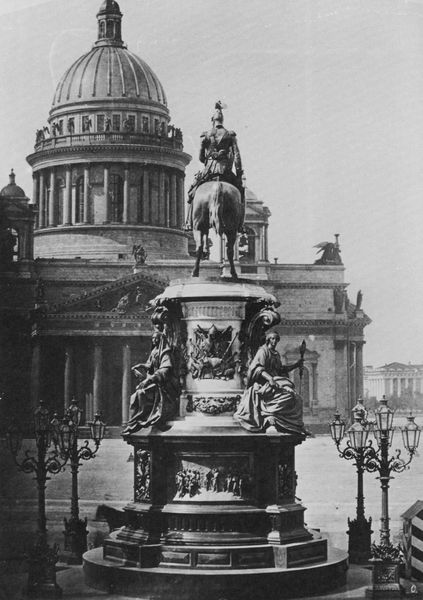
Titel: Standbild Nikolaus' I. von Baron P.K. Clodt von Jürgensburg
Künstler: Russischer Photograph
Standort: Kopenhagen
Institution: Königliche Bibliothek
Schlagwörter: schatten, weiß, frauen, menschen, stadt, grau, hintergrund, lampe, lampen, laterne, laternen, licht, paris, schwarz, säule, säulen, vordergrund, gebäude, haus, tiere, architektur, sockel, rauch, klassizismus, oper, brunnen, pferd, reiter, rund, skulptur, statue, deutschland, reiterbild, relief, giebel, kutsche, platz, figuren, kuppel, friedrich, papst, foto, fotografie, photographie, berlin, dom, denkmal, arsch, schwarz weiß, künste, ritter, pantheon, rom, photo, dreiecksgiebel, schreibmaschine, portikus, musen, gebäud, tempel, london, preussen, standbild, kapitol, monument, schinkel, reiterstandbild, säulengang, wilhelm, tympanon, reiterdenkmal, tambour, platzanlage, potsdam, st. peter, pferdearsch, genien, lmpe, washington, eiter, fotographie, frauenfiguren, gendarmenmarkt, herrscher, kaiser wilhelm i., nikolai, st. paul, st:pauls, standbil